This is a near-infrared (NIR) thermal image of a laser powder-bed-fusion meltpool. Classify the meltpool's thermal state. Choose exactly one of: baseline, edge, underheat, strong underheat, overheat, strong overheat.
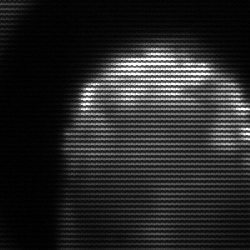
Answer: edge